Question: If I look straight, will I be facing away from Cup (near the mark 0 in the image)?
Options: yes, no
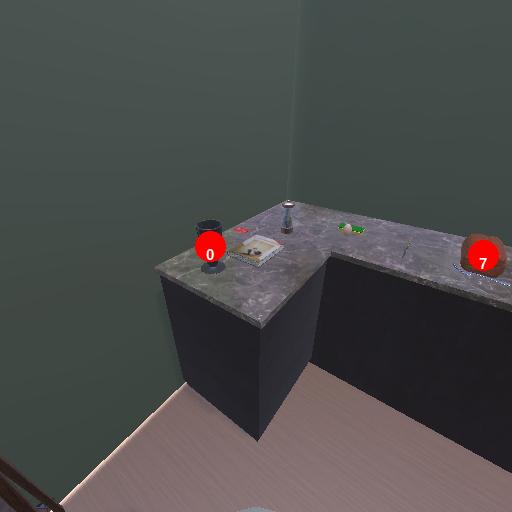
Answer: yes